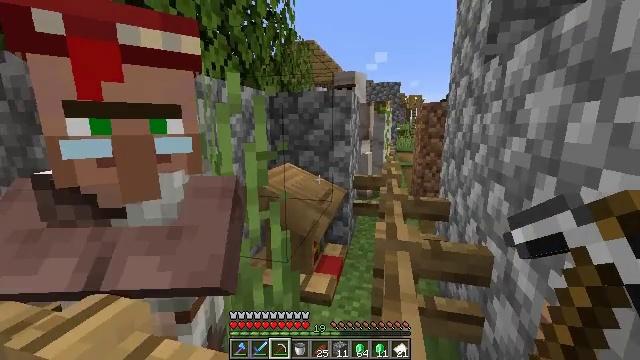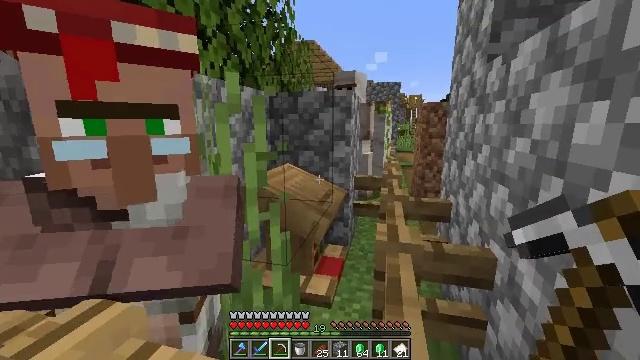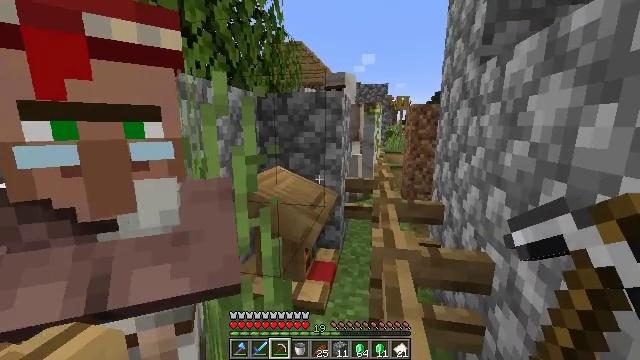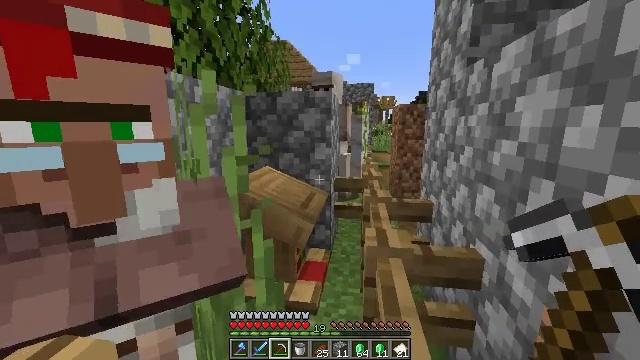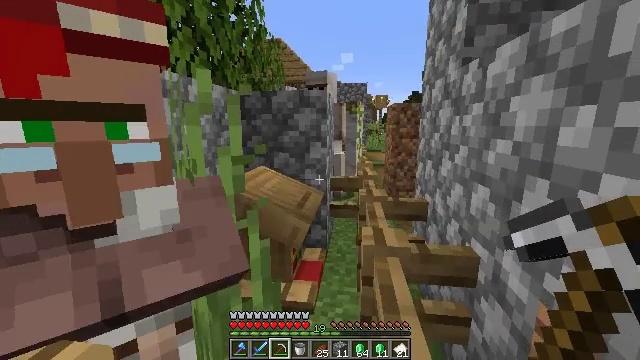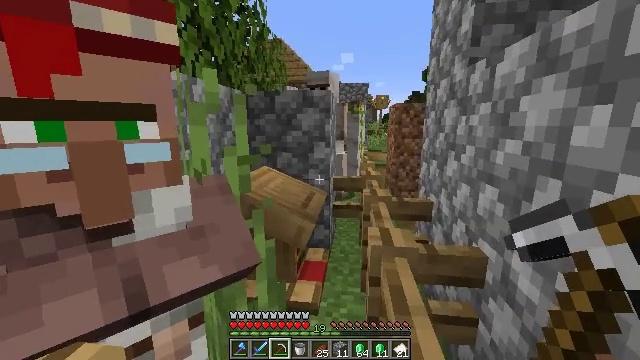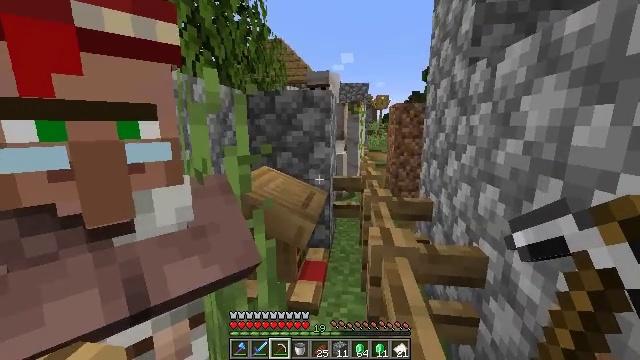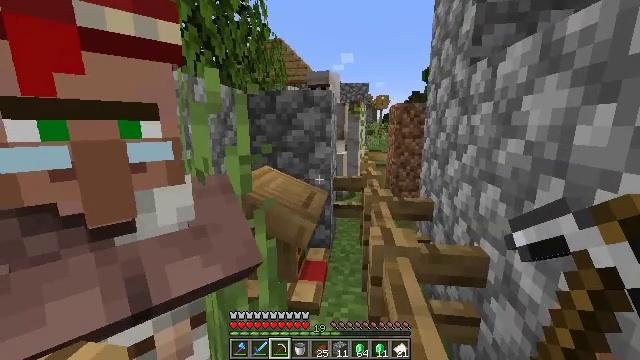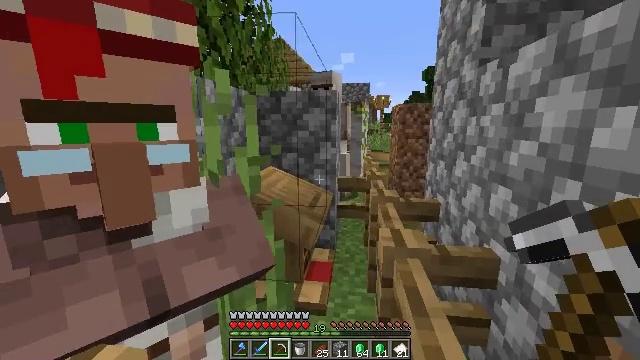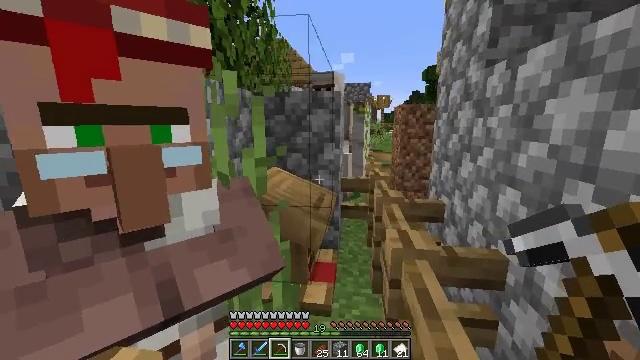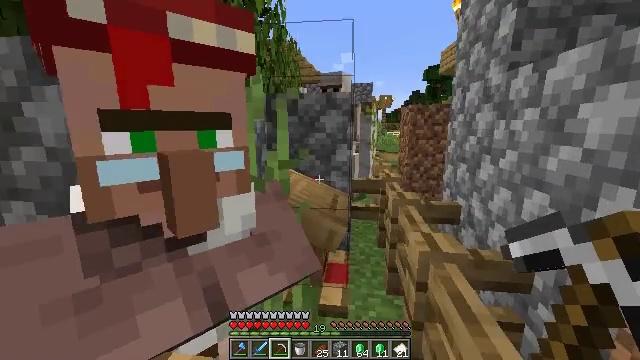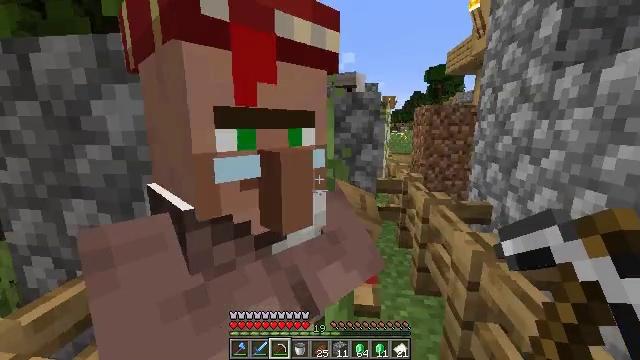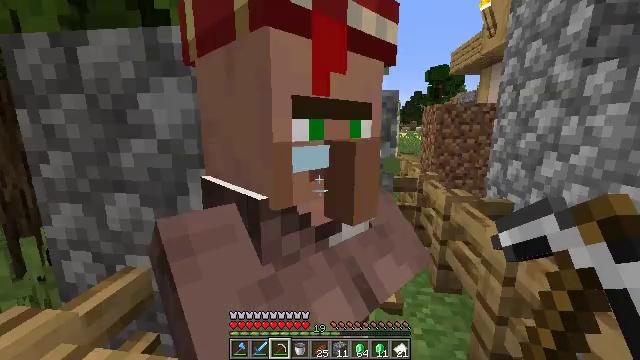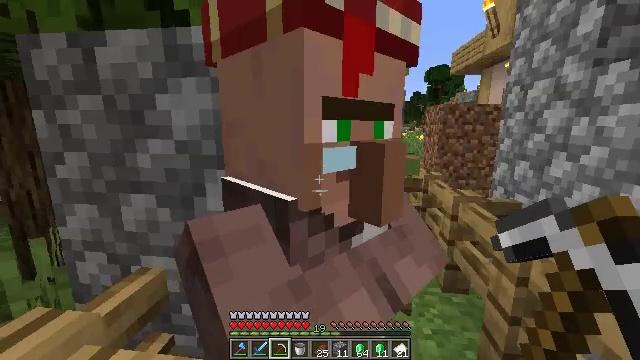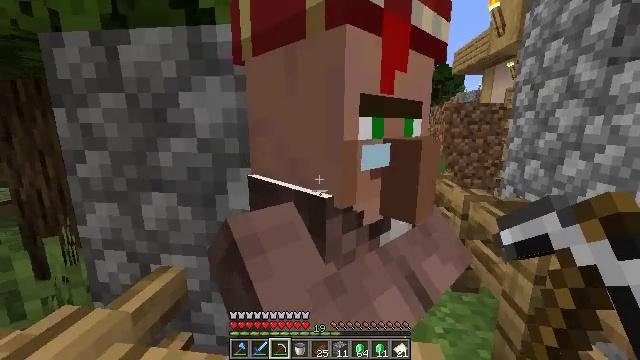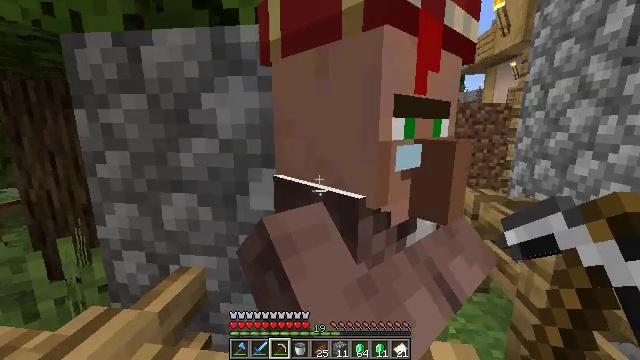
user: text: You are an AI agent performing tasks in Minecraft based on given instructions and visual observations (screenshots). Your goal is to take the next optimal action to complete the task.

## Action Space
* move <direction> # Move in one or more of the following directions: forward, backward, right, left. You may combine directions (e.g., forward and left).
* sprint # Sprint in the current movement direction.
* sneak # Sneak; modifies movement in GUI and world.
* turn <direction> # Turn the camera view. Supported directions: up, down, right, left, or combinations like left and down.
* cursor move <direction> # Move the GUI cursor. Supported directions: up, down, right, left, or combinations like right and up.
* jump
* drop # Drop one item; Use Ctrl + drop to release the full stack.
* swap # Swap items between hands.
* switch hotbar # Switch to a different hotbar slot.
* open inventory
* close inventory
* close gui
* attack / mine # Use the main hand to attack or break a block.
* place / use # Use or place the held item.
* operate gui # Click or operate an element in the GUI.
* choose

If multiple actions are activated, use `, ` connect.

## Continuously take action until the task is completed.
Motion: motion action
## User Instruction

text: Use the crafting table to craft a lantern.
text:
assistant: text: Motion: move forward
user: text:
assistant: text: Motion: move forward, turn right
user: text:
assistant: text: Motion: move forward, turn right
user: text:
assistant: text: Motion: move forward, turn right
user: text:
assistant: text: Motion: no_op
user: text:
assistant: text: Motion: no_op
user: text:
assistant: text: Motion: no_op
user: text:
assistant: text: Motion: move left
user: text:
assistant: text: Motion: move left
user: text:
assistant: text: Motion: move left
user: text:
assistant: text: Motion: move left
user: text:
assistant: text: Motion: move left
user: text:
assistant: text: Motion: no_op
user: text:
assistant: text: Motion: no_op
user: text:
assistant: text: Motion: no_op
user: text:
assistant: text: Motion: no_op
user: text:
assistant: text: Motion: no_op
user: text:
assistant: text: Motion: no_op
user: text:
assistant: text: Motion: no_op
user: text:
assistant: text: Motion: move right
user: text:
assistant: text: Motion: move right
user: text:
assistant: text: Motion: move right
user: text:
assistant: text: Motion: move right
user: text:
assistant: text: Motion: move right
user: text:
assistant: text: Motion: move right
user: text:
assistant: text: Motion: move right
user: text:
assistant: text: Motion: no_op
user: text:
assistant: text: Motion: no_op
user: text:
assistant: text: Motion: no_op
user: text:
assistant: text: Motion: no_op